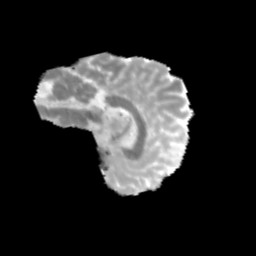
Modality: MD
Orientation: sagittal
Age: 11
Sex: male
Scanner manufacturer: siemens
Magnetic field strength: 3 T
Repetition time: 3.8 s
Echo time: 0.07 s